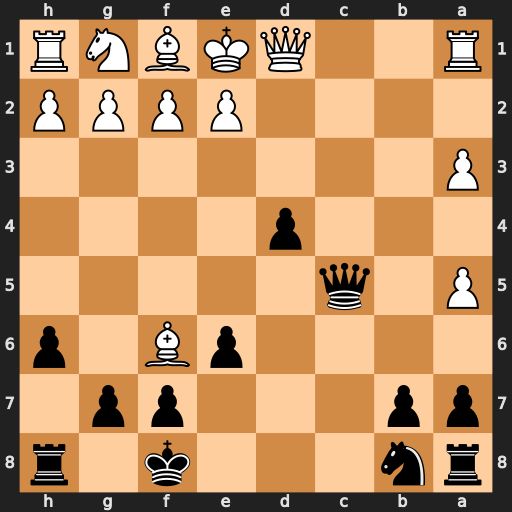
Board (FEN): rn3k1r/pp3pp1/4pB1p/P1q5/3p4/P7/4PPPP/R2QKBNR
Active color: b
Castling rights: KQ
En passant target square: -
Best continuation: Qc3+ Qd2 Qxa1+